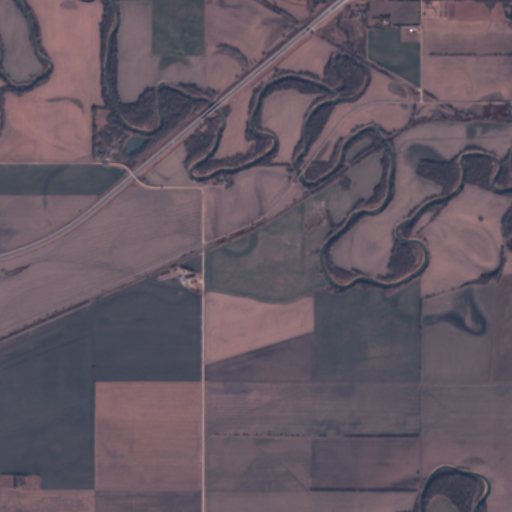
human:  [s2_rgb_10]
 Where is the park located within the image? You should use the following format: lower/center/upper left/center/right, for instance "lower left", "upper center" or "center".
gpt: The park is located in the upper right of the image.
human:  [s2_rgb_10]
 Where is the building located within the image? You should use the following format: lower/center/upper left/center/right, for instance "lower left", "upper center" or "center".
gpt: The building is located in the upper right of the image.
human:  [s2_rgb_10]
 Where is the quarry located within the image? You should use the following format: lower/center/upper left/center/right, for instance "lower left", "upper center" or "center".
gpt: There is no quarry in the image.